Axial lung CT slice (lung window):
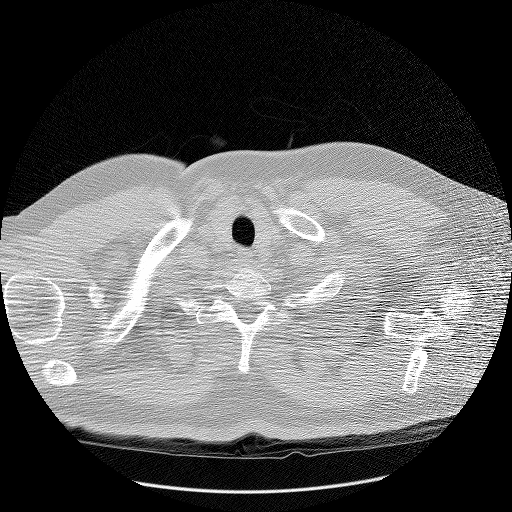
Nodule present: no